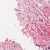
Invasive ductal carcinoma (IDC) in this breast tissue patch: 0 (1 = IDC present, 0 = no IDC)